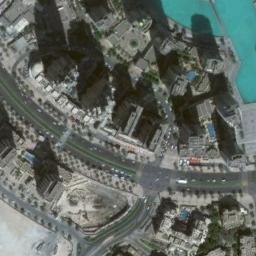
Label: commercial_area